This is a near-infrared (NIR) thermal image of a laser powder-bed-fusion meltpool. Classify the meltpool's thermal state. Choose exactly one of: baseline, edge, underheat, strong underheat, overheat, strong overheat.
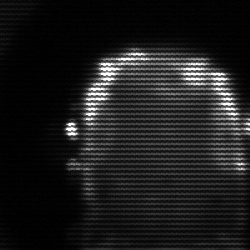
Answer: baseline